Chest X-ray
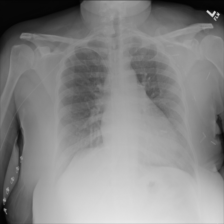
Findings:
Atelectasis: negative
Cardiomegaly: negative
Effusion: negative
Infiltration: negative
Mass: negative
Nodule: negative
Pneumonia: negative
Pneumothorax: negative
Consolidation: negative
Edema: negative
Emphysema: negative
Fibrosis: negative
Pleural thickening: negative
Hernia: negative